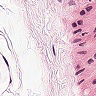
Metastatic tissue present: no